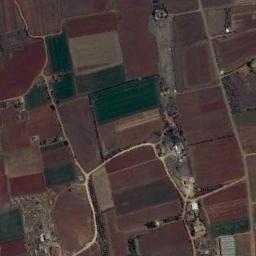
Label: rectangular_farmland